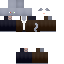
A male skeleton skin with dark skin, wearing brown bald dressed in a black suit and black pants, featuring a closed mouth.